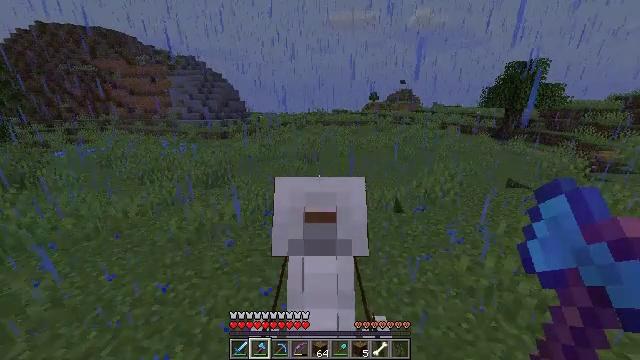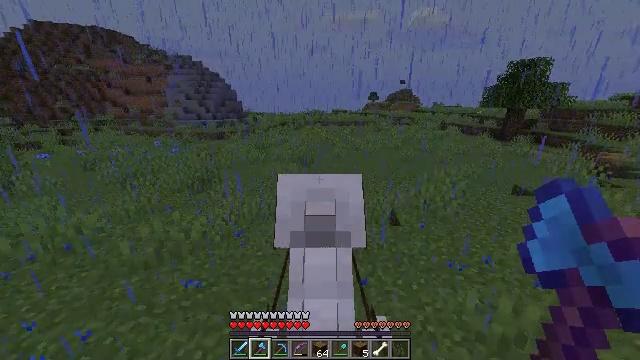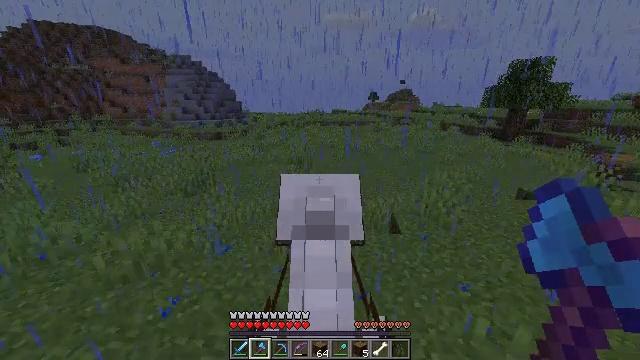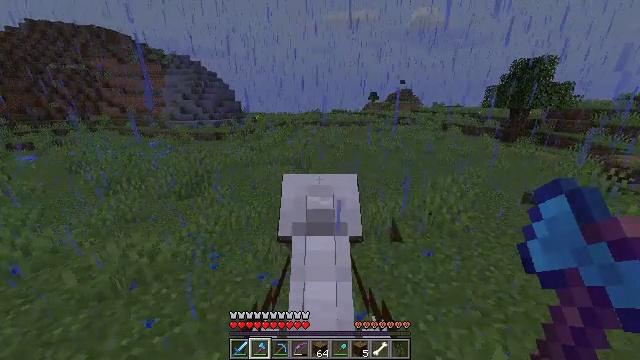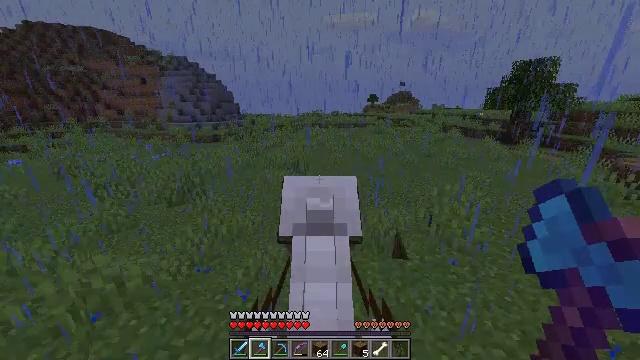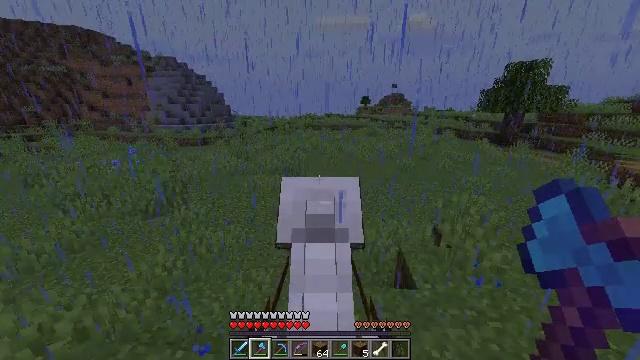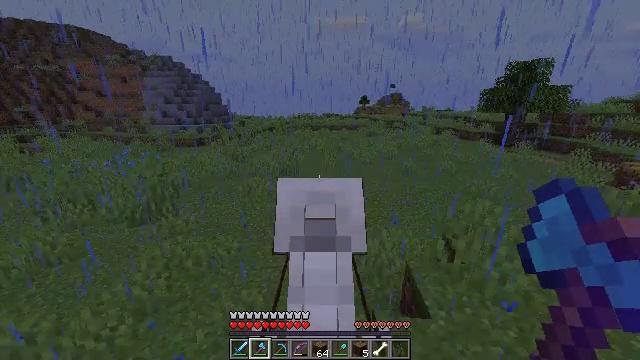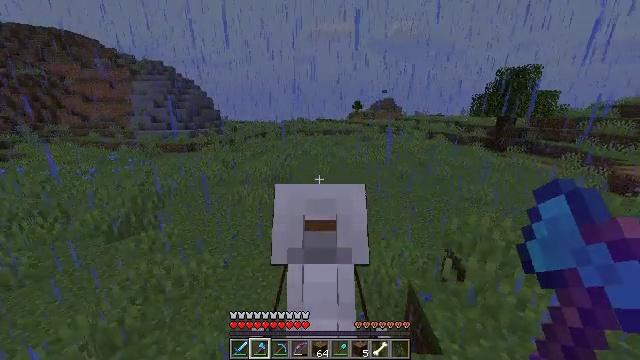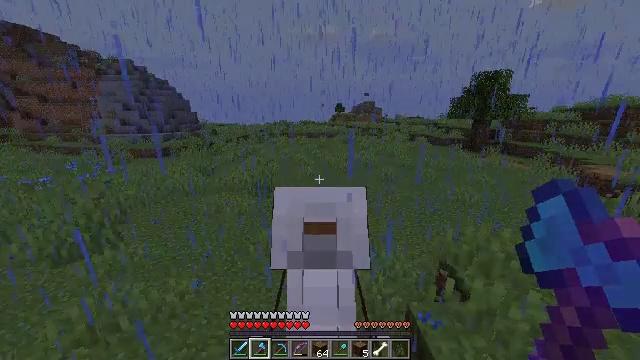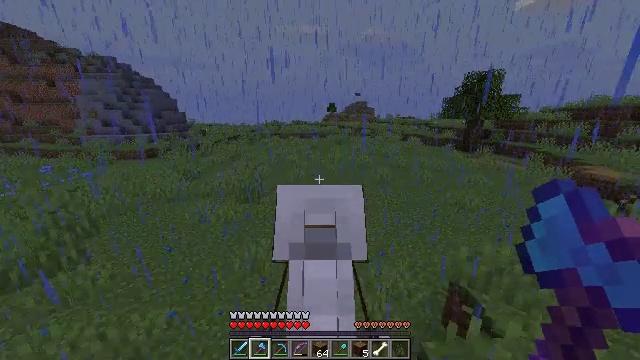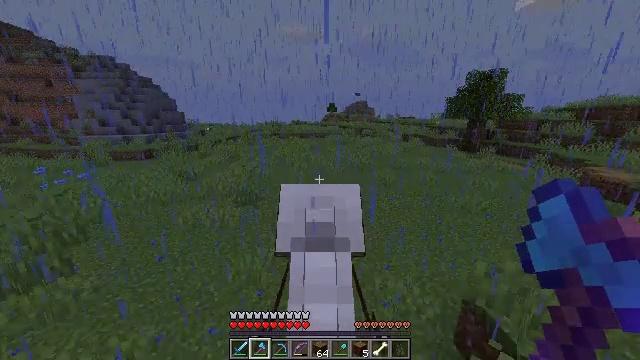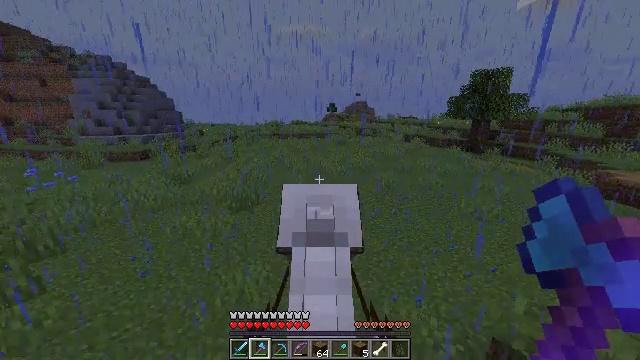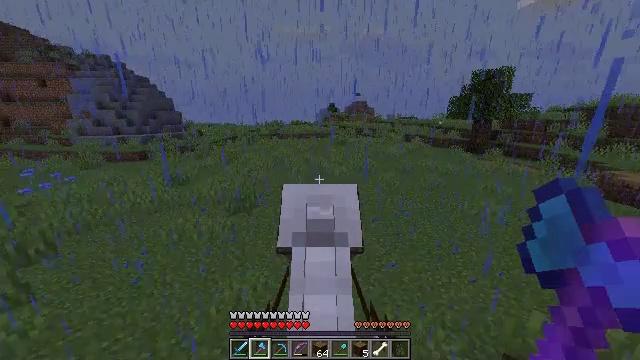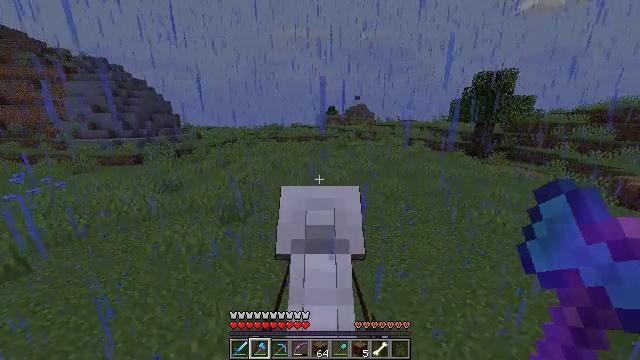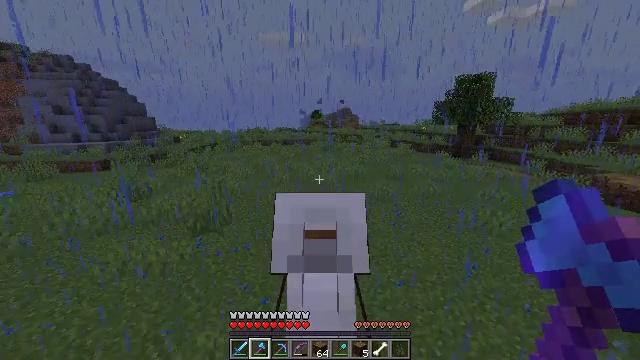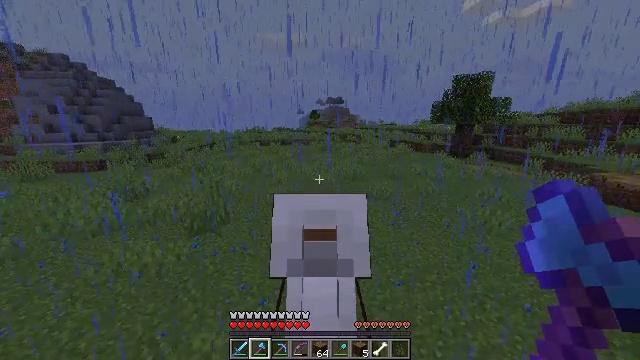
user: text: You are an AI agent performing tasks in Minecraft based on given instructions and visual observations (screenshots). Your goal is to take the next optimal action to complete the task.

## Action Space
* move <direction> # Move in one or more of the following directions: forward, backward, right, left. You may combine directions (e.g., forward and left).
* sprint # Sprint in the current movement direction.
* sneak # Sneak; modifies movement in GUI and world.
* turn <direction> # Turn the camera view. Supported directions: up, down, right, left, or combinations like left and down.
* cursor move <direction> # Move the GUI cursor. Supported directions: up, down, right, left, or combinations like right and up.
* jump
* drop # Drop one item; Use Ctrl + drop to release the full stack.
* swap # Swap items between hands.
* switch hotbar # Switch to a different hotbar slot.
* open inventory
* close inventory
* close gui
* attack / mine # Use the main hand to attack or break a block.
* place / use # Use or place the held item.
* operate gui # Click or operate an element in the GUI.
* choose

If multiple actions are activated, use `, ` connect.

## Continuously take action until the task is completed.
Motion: motion action
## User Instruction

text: Dig out the mushroom stem.
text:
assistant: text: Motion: move forward, sprint
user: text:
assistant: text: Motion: move forward, sprint
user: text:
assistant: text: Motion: move forward, sprint
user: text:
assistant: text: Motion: move forward, sprint, turn right
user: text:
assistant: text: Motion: move forward, sprint
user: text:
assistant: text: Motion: move forward, sprint
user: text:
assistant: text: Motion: move forward, sprint, turn right and up
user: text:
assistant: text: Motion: move forward, sprint, turn right
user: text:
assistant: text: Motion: move forward, sprint
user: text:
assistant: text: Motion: move forward, sprint
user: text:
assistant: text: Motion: move forward, sprint
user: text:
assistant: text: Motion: move forward, sprint
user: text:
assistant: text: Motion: move forward, sprint, turn right
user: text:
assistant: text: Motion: move forward, sprint, turn right and up
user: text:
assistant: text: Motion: move forward, sprint
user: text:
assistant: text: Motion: move forward, sprint
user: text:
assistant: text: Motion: move forward, sprint
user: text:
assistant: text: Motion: move forward, sprint
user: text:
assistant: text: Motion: move forward, sprint, turn left
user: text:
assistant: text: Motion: move forward, sprint, turn left
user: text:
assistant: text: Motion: move forward, sprint
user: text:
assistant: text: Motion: move forward and move right, sprint, turn left
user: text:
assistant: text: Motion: move forward and move right, sprint, turn left
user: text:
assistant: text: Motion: move forward and move right, sprint
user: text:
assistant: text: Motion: move forward and move right, sprint
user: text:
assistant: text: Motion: move forward and move right, sprint
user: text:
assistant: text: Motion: move forward and move right, sprint
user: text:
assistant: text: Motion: move forward and move right, sprint
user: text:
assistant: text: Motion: move forward and move right, sprint
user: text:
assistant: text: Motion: move forward and move right, sprint